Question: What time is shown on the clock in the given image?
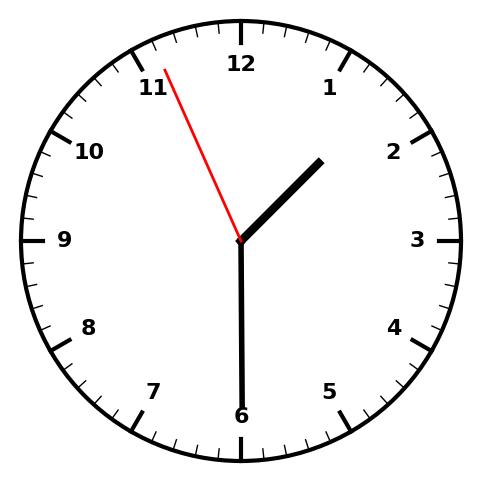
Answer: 01:29:56